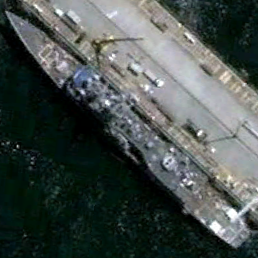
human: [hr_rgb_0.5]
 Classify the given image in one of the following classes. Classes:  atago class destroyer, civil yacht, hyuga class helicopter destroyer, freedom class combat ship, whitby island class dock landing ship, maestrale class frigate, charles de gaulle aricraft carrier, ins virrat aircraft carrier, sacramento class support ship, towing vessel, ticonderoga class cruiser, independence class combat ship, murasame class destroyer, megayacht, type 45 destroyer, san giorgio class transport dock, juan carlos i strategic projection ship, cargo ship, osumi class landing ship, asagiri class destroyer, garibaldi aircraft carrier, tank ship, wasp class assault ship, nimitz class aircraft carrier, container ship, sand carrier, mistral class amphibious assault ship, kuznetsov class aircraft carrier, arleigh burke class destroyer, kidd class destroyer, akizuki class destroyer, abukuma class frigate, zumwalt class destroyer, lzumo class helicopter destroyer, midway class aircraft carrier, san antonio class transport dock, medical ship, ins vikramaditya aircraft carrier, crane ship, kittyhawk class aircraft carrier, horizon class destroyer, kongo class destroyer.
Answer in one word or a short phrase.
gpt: Ticonderoga class cruiser